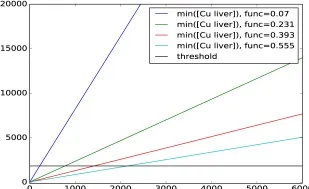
Copper accumulations predicted by the FN model b; Minimum copper accumulations for different levels of ATP7b enzyme activity. The cyan/red/green/blue lines correspond to 7%/23.1%/39.3%/55.5% of wild-type activity. The black line at 1850 mg represents the diagnostic threshold.
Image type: chart (chart)